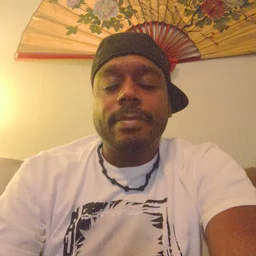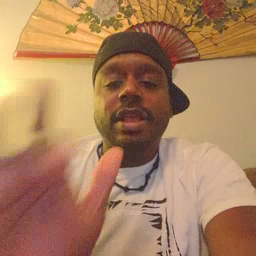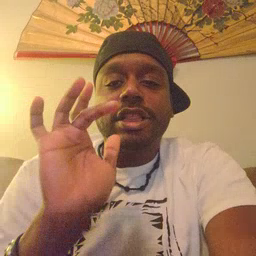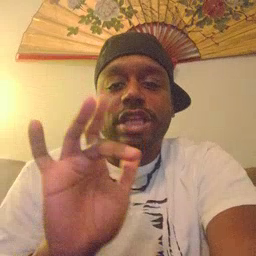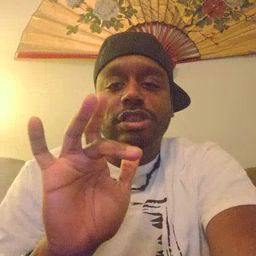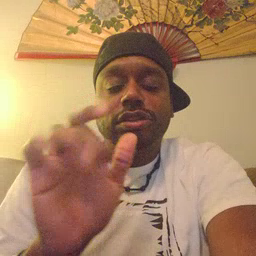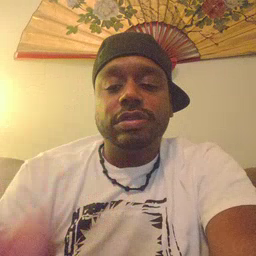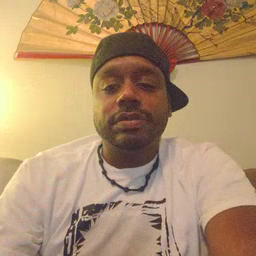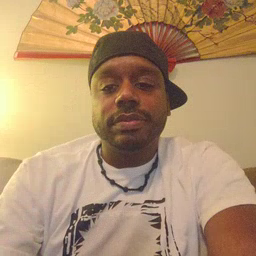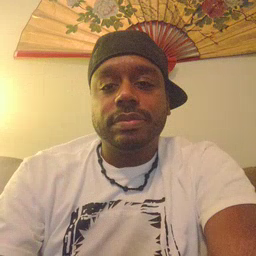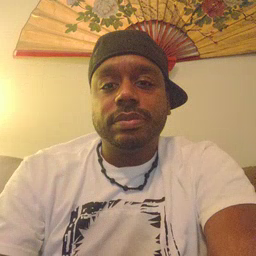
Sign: touch